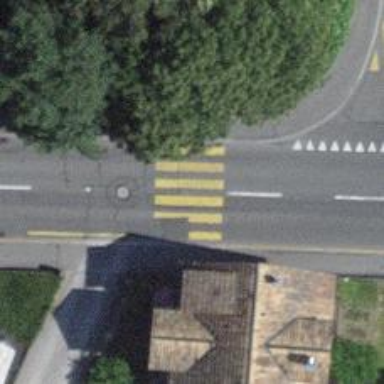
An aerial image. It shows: Zebra crossing on footway.